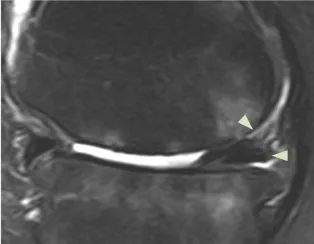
MRI sagittal . . 7/20.
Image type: radiology (mri)